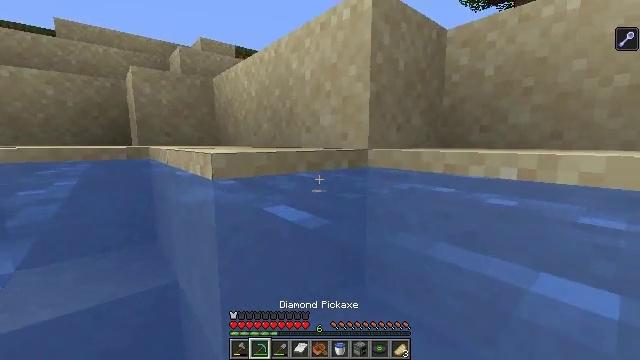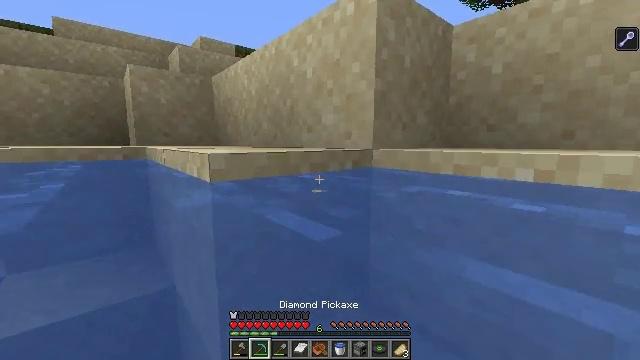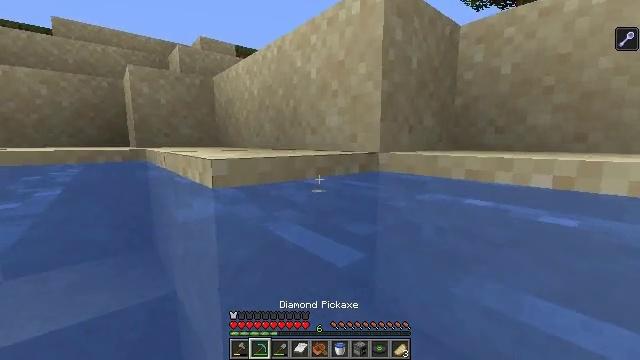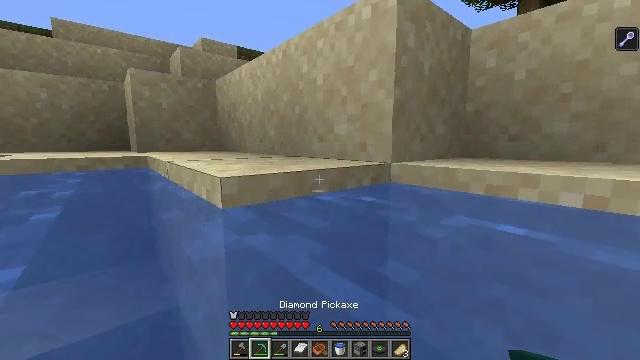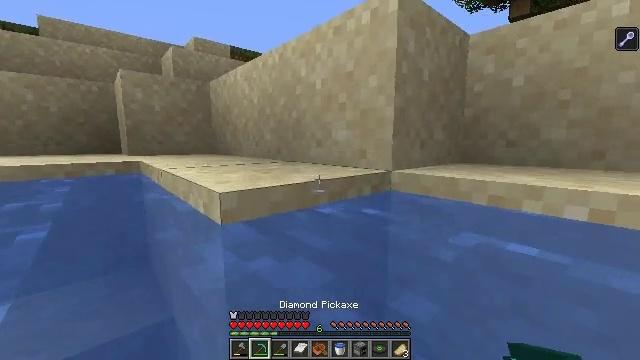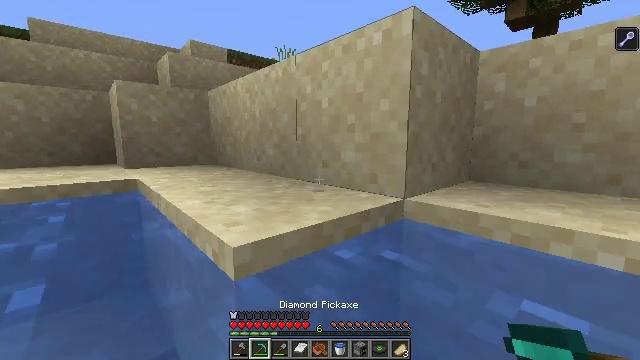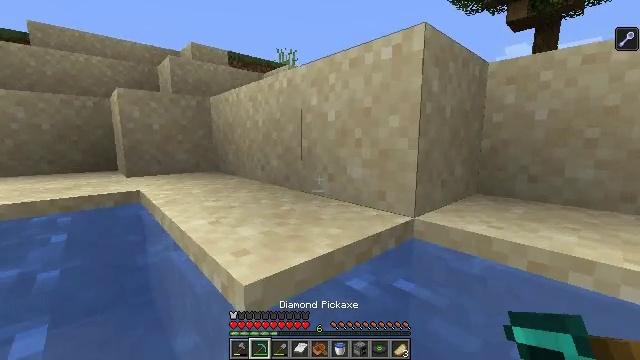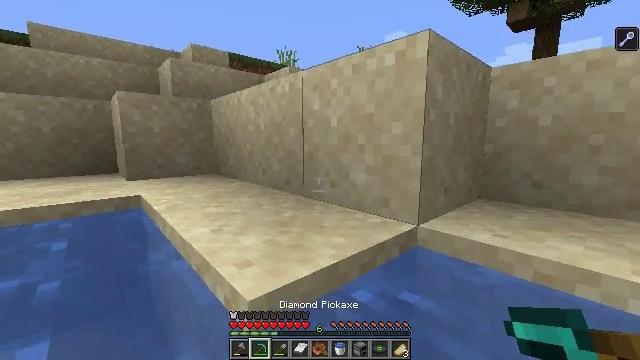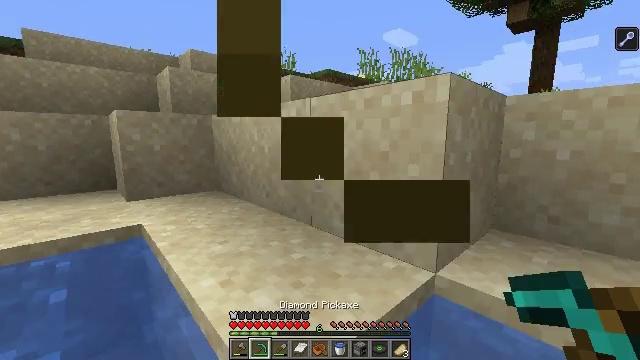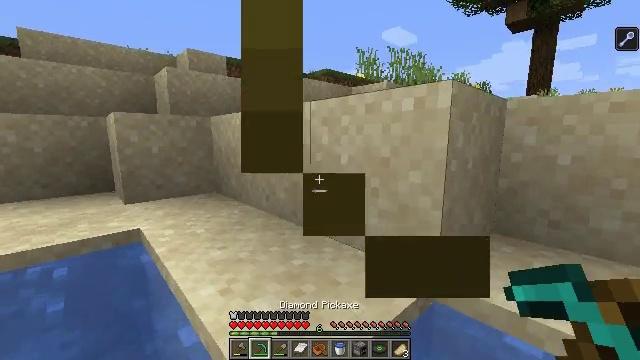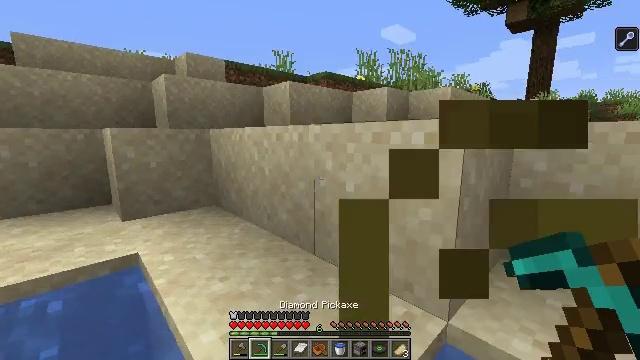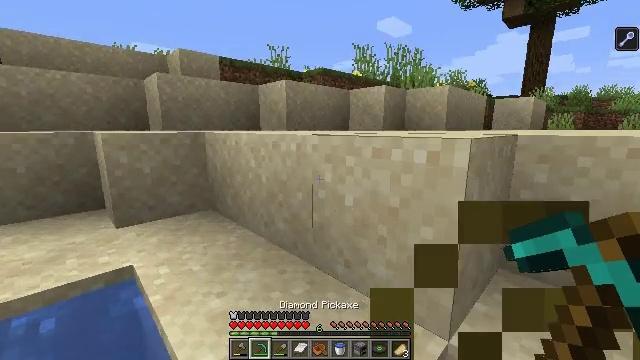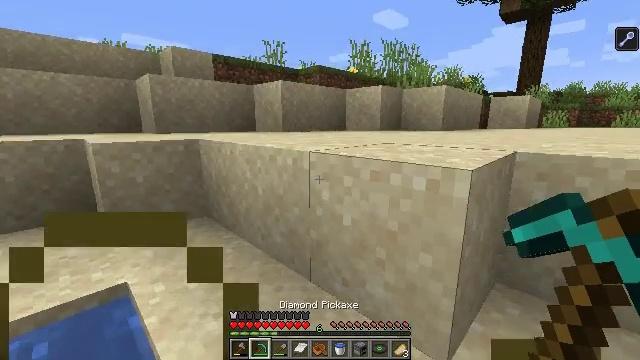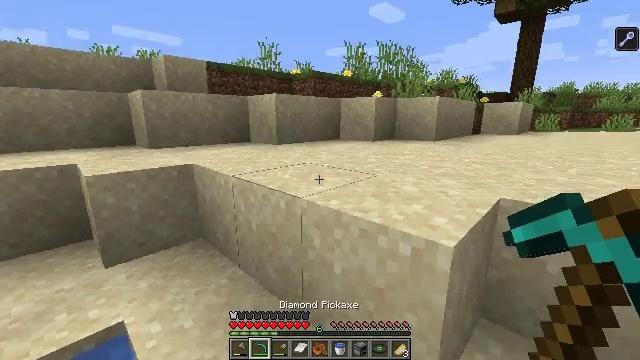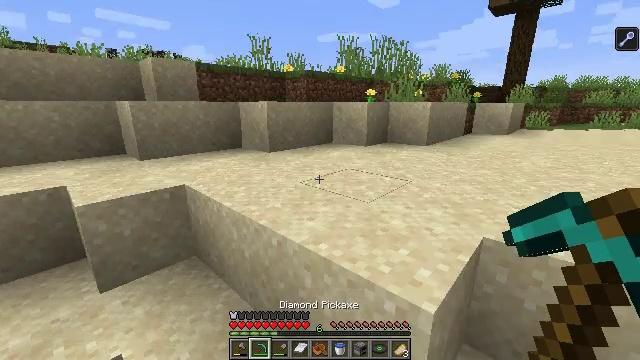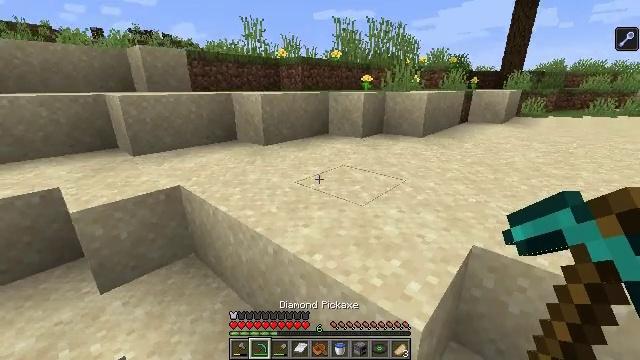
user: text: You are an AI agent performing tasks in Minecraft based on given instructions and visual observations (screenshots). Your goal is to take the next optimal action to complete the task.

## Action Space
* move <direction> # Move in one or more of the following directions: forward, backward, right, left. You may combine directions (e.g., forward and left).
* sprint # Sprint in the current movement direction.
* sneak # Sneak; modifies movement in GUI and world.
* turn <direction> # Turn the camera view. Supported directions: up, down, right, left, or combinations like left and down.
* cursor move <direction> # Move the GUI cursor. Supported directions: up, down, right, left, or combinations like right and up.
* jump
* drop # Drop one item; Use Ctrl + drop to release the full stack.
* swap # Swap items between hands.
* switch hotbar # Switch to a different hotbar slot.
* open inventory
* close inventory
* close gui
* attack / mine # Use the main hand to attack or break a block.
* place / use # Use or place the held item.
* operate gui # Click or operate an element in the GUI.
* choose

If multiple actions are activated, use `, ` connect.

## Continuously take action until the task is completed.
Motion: motion action
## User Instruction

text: Gather sugar cane for crafting.
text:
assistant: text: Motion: move forward, jump
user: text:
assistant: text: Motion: move forward, jump
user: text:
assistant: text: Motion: move forward, jump
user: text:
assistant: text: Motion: move forward, turn right, jump
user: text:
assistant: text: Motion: move forward, jump
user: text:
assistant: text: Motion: move forward, jump
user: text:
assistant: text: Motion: move forward, jump
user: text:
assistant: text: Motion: move forward, jump
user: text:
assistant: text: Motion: move forward, jump
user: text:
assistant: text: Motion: move forward, jump
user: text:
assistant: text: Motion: move forward, turn down, jump
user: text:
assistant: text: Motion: move forward, turn down, jump
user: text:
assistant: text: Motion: move forward, turn down, jump
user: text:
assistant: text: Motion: move forward, turn right and down, jump
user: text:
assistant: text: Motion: move forward and move left, turn down, jump
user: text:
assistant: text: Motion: move forward and move left, turn down, jump
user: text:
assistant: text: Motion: move forward and move left, turn down, jump
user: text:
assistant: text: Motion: move forward and move left, jump
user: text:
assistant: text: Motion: move forward and move left, turn down, jump
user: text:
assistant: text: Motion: move forward and move left, turn right and down
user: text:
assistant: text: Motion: move forward, turn right and down
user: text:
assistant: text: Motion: turn right and down
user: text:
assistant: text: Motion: turn right and down
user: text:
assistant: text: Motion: turn right
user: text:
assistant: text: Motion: attack / mine
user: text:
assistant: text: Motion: attack / mine
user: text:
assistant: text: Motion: attack / mine
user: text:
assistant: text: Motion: attack / mine
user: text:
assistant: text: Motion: attack / mine
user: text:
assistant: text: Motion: attack / mine